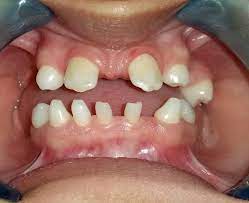
Condition: hypodontia